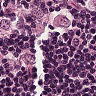
Metastatic tissue present: yes